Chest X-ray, PA view. Patient: 57 years old, sex M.
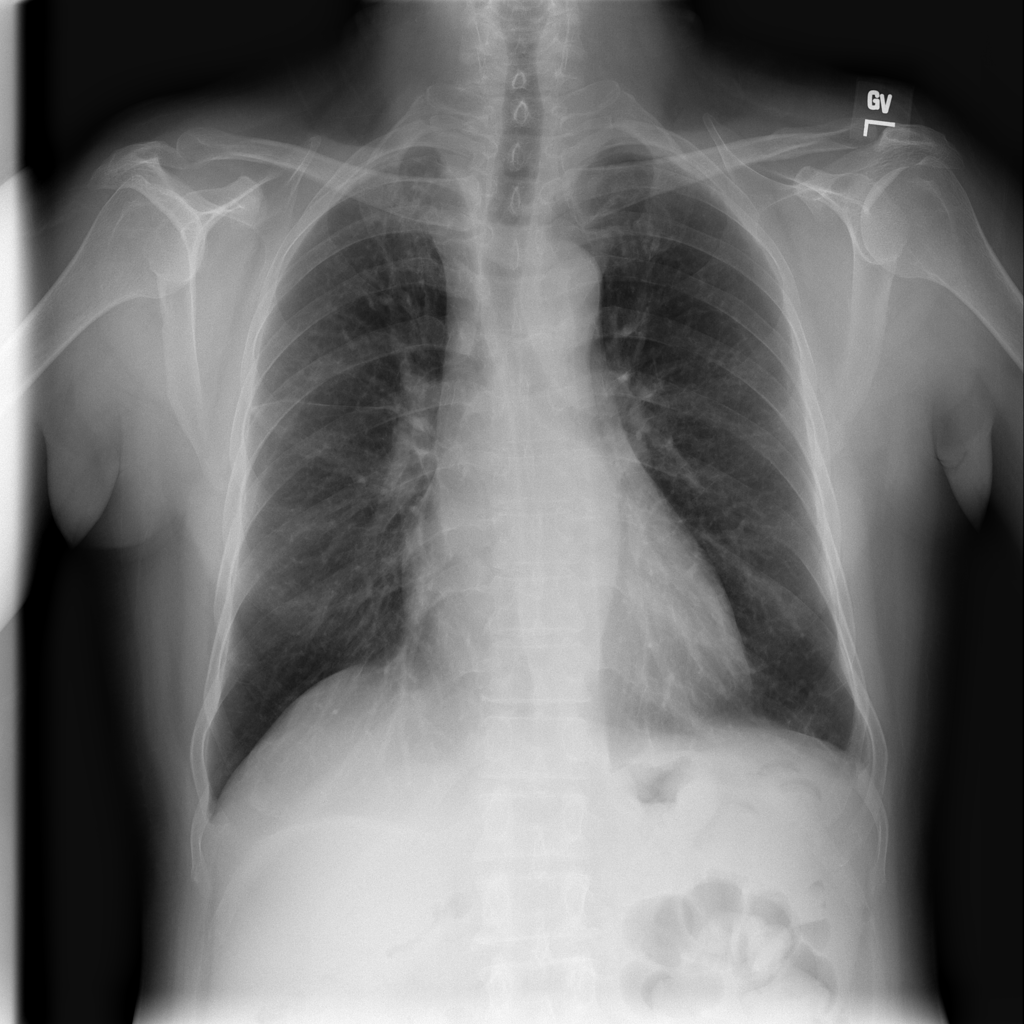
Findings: No Finding